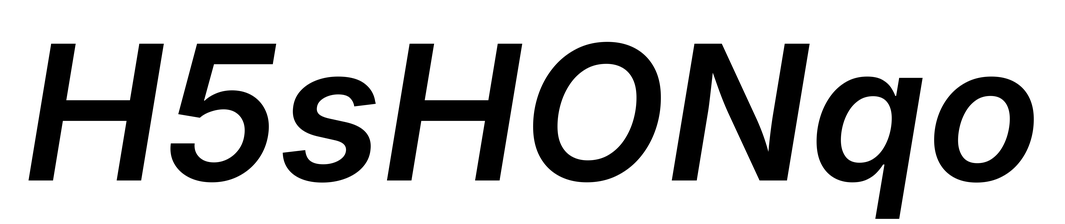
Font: Inter-Italic_SemiBold_Italic